Field crop: maize
Growth stage: 2
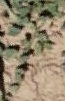
Species: convolvulus